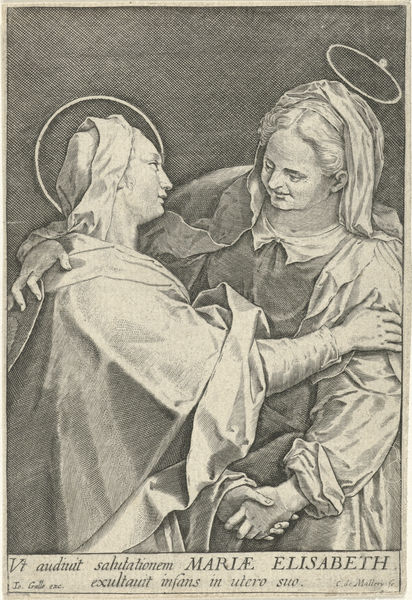
Titel: Visitatie
Künstler: Karel van Mallery
Standort: Amsterdam
Institution: Rijksmuseum
Schlagwörter: blick, tuch, haube, falten, kragen, hände, mantel, schrift, grafik, druck, stich, text, treffen, heiligenschein, nimbus, elisabeth, maria, heimsuchung, latein, chrift